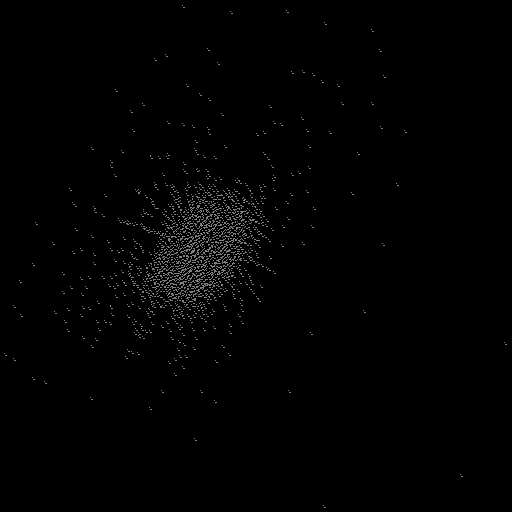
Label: supernova